Question: Consider a 32bit java float 'sample' in (0.0f .. 1.0f) and four 32bit java integers 'r, g, b, a' each in (0 .. 255) in a vector called 'RGBA'.
The 'sample' variable contains normalized measurement data that I wish to present in an 'ImageIcon' in the form of a heat map. The target for the final RGBA values is an integer vector that later is passed as pixel data to a java 'BufferdImage'.
The constraints are that when 'sample==0.0f' then 'RGBA==[0,0,0,255]' with uniform distribution so that 'sample==1.0f' represents 'RGBA==[255,0,0,255]' and with 'sample==0.5f' is represented by 'RGBA==[255,255,255,255]'. The alpha channel is always 255.
So far I have used a static method by dividing the colors into three separate sections R G B while A remain static at 255. Like so
'''
/* BLUE */
if ( sample <= 0.340000f ){
localSample = (sample/(0.340000f/255.000000f));
sourceLinearData[localIndex] = 0; // R
sourceLinearData[localIndex+1] = 0; // G
sourceLinearData[localIndex+2] = Math.round(localSample); // B
}
'''
My questions: A) Are there any suitable java api's/libraries that would help me do this? B) If not then I ask for suggestions to a solution.
Thoughts: Since each of the R, G, B, A are in (0 .. 255) I assume I can use bytes instead of integers and then possibly shift these bytes into one variable and then extract the float that way. Though I have not had any success with this method so far.
EDIT: Adding example heat map

SOLVED: So, like many other things in software development, this question too holds more than a single answer. In my case I wanted the most direct route with the least amount of additional work. Because of that I decided to go with the answer given by @haraldK. This said though, if you are looking for a formal solution with more control, precision and flexibility, the answer provided by @SashaSalauyou is the more correct one.
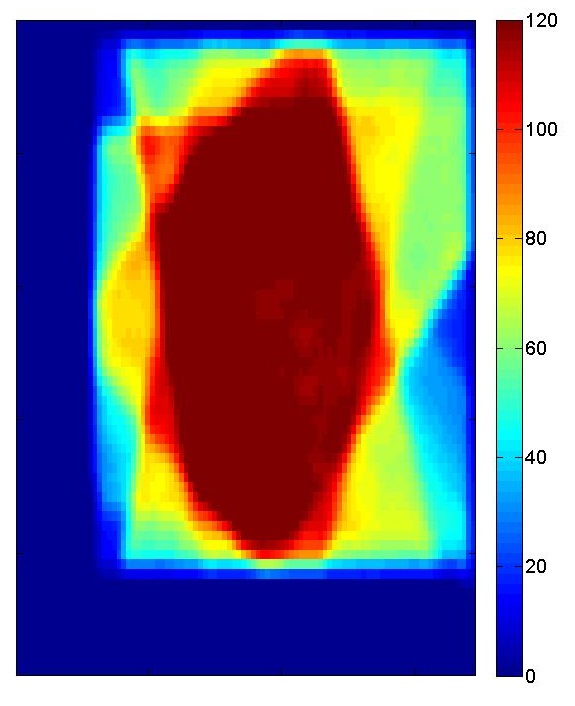
Answer: To elaborate on my comment above. This doesn't give the colors in the map above, but it is pretty close, and extremely simple:
'''
float sample = ...; // [0...1]
float hue = (1 - sample) * .75f; // limit hue to [0...0.75] to avoid color "loop"
int rgb = Color.getHSBColor(hue, 1, 1).getRGB();
'''
If you want darker tints in "edges" of the scale, you could use a sine function to compute the brightness, for example:
'''
float hue = (1 - sample) * .75f;
float brightness = .5f + (float) Math.sin(Math.PI * sample) / 2;
int rgb = Color.getHSBColor(hue, 1, brightness).getRGB();
'''